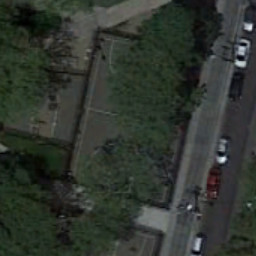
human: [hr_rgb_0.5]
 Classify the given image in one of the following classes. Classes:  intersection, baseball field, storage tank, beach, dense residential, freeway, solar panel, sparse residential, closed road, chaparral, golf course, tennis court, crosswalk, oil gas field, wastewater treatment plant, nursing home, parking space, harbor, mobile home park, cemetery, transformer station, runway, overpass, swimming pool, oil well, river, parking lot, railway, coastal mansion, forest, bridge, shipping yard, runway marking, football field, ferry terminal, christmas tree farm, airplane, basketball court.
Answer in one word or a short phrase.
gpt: basketball court